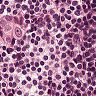
Metastatic tissue present: yes